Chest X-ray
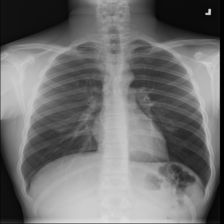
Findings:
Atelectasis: negative
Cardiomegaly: negative
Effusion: negative
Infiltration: negative
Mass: negative
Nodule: negative
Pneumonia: negative
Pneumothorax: negative
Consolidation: negative
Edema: negative
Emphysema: negative
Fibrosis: negative
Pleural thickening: negative
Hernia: negative